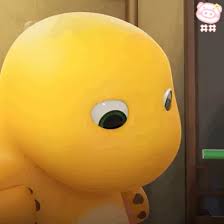
Label: nailong